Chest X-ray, PA view. Patient: 60 years old, sex M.
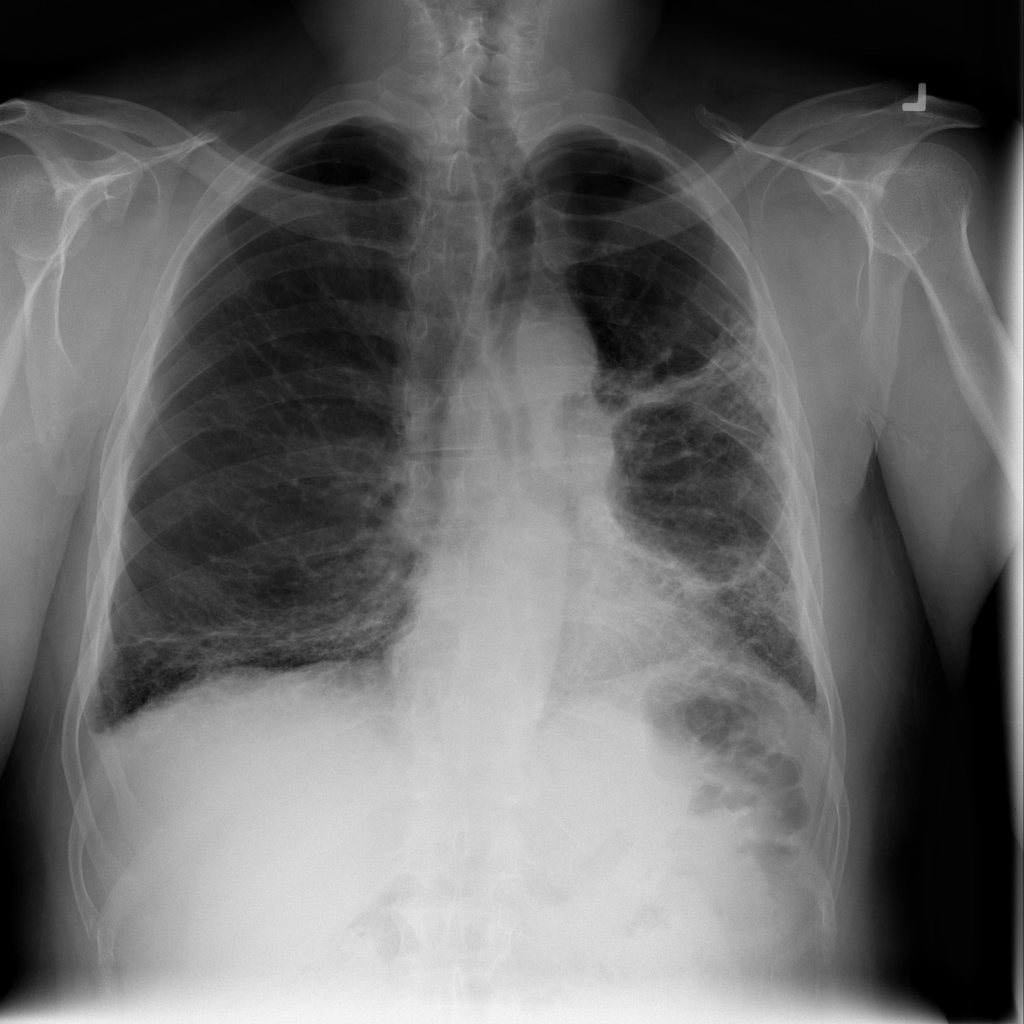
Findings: Emphysema, Fibrosis